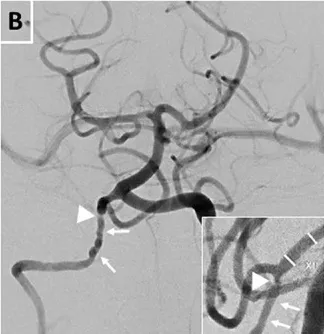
Pre- and post-interventional images of the right dysplastic vertebral artery and its multifocal stenoses. (B) Pre-interventional digital subtraction angiography of the posterior circulation with irregularities (tailed arrows) and distal stenosis of the vertebral artery (arrow head) proximal to the outflow of the right posterior inferior cerebellar artery in two plains.
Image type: radiology (ct)